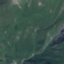
Land use / land cover class: HerbaceousVegetation